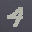
Label: 4